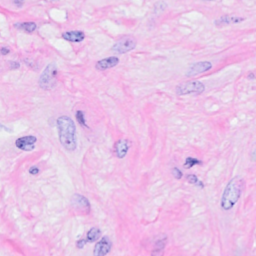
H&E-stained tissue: Breast